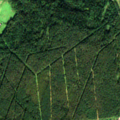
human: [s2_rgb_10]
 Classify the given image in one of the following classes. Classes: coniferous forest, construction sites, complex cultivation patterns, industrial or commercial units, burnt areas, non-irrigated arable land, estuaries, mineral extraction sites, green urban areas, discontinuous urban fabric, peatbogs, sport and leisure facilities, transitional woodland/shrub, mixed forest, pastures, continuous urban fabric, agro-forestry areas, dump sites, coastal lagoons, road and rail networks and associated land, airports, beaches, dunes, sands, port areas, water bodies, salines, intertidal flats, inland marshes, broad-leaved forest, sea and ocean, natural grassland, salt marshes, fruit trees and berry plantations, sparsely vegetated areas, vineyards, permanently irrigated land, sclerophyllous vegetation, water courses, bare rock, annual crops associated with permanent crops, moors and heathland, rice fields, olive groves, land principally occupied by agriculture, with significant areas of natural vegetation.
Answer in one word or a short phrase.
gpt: industrial or commercial units, green urban areas, complex cultivation patterns, land principally occupied by agriculture, with significant areas of natural vegetation